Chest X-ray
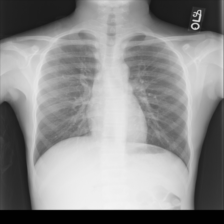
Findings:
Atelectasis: negative
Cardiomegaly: negative
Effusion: negative
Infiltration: negative
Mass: negative
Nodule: negative
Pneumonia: negative
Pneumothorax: negative
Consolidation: negative
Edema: negative
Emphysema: negative
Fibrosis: negative
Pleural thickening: negative
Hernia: negative